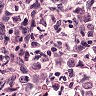
Metastatic tissue present: yes